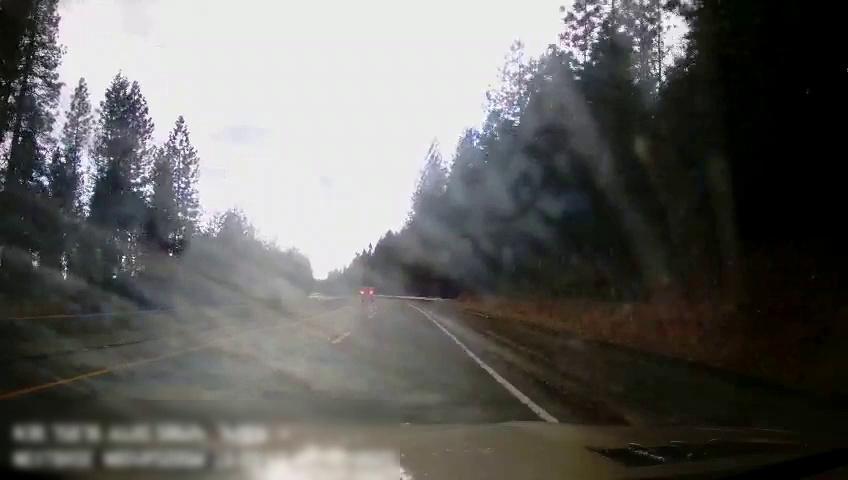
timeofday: Day
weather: Cloudy
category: Drivable Space
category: Drivable Space
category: Vehicles | Van
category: Lanes | Current Lane
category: Lanes | Alternate Lane
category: Lanes | Alternate Lane